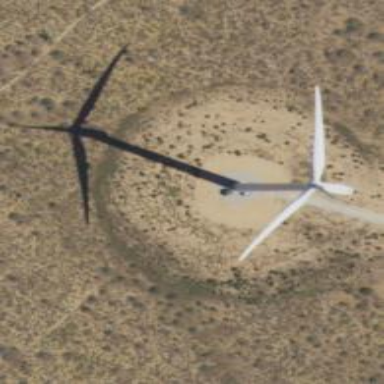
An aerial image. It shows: Wind turbine generator that utilizes wind as its source for generating electricity. It is of the horizontal axis type.